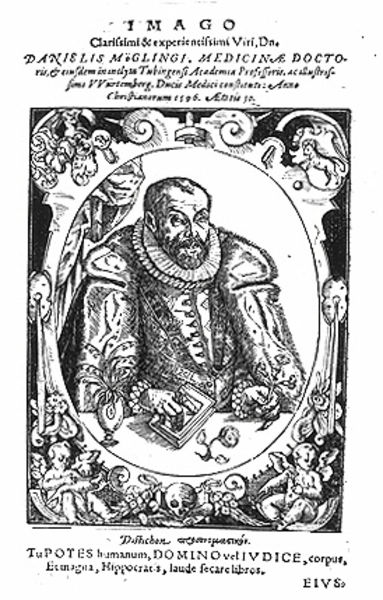
Titel: Bildnis des Daniel Moegling
Künstler: Hans Ulrich Alt
Institution: (Seriendruck)
Schlagwörter: flügel, hand, kopf, mann, nackt, umhang, weiß, blume, blumen, finger, grau, haar, mund, nase, ohr, schwarz, stirn, tisch, tische, zeichnung, blick, blüten, rose, tier, ornament, alt, bart, augen, bibel, falten, gesicht, kragen, pelz, rahmen, schädel, vollbart, bild, bildnis, hals, halskrause, hände, portrait, porträt, vorhang, brüstung, gewand, haare, mantel, reich, adel, kind, pflanze, lippen, ohren, renaissance, kreis, oval, pferd, umrandung, engel, früchte, putto, vase, holzschnitt, schrift, papier, italien, grafik, graphik, rand, könig, dick, draperie, faltenwurf, knöpfe, buch, medaillon, zweig, umrahmung, druck, druckgraphik, schwarzweiss, druckgrafik, stich, kupfer, seite, text, beschriftung, überschrift, krause, brokat, darstellung, geheimratsecken, buchseite, totenkopf, voluten, schreiben, mittelalter, wams, adliger, gelehrter, maiglöckchen, putten, kupferstich, totenschädel, putti, feston, latein, lateinisch, festons, daniel, tellerkragen, seriendruck, gisch, primel, rollwerk, gallileo, imago, rnament, blumengewinde, embelem, einzelblattdruck, secarzt, davici, potes